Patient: sex M, age 26
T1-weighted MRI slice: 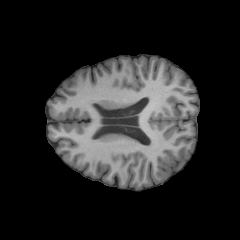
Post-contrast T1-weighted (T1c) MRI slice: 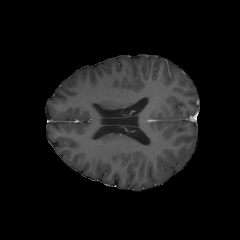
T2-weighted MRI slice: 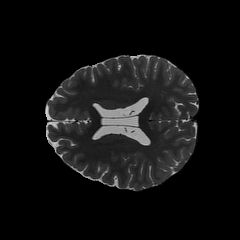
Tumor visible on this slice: no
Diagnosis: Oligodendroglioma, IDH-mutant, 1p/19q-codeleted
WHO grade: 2